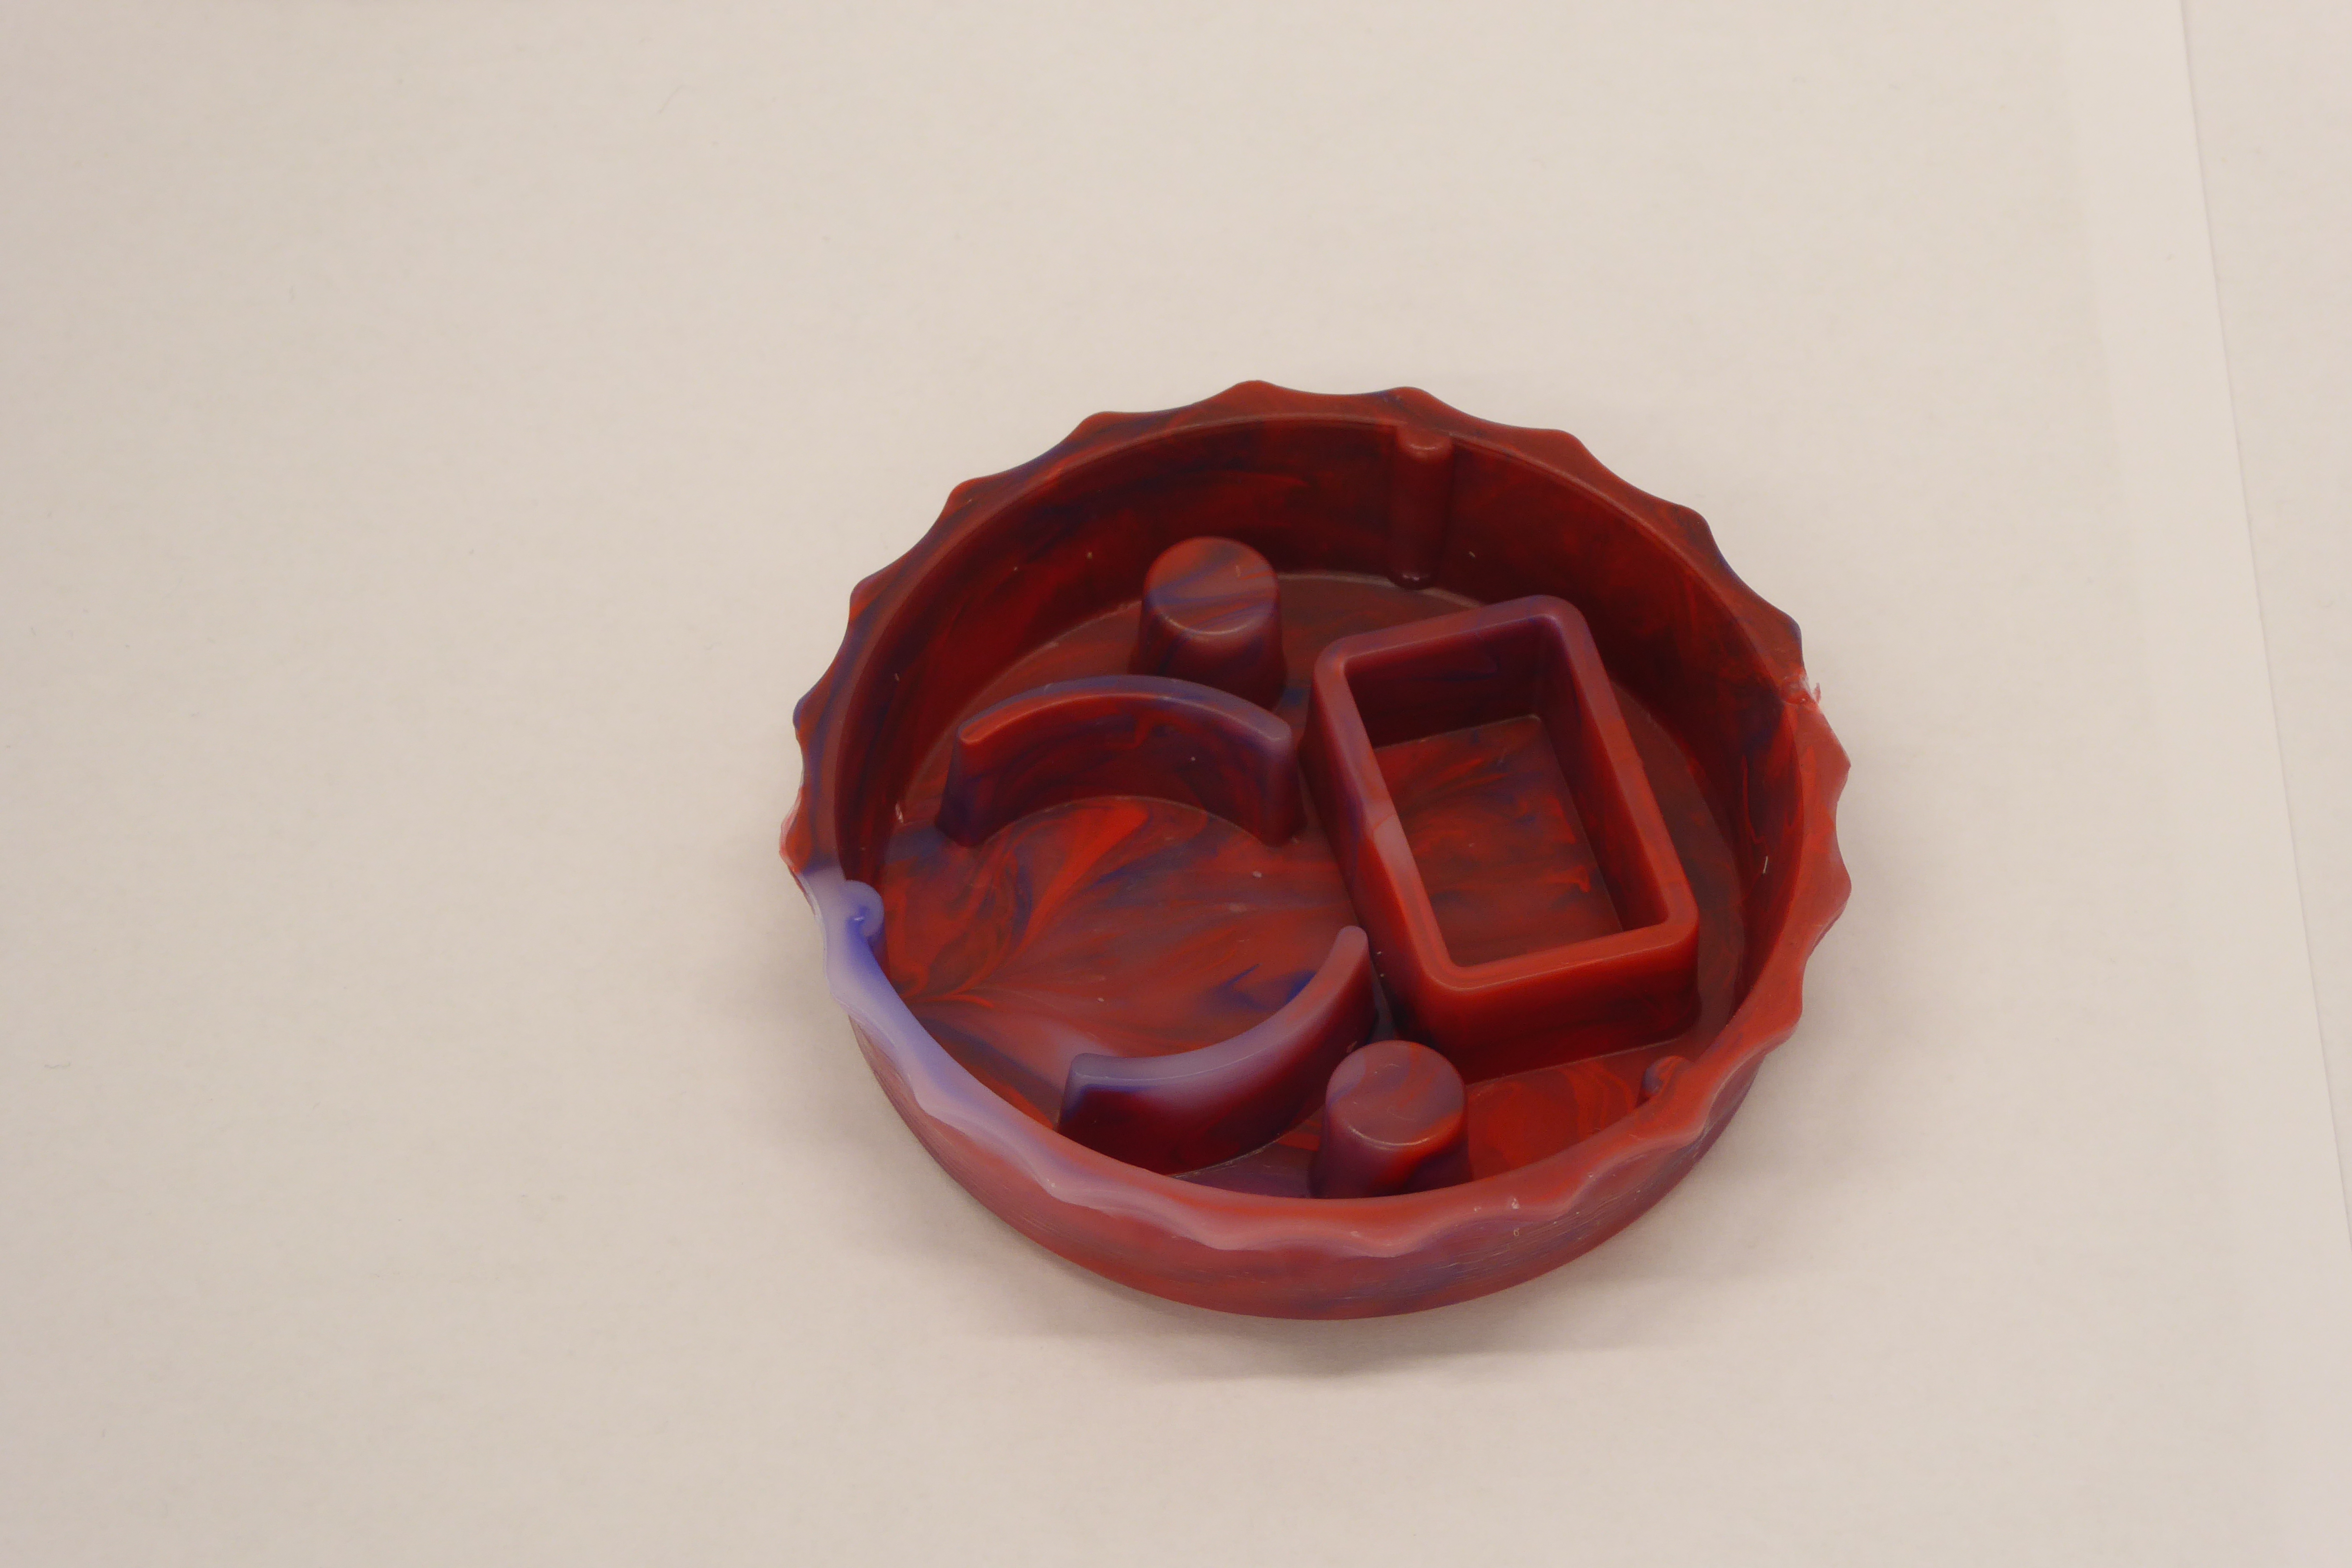
Label: Bottle Opener - Cover